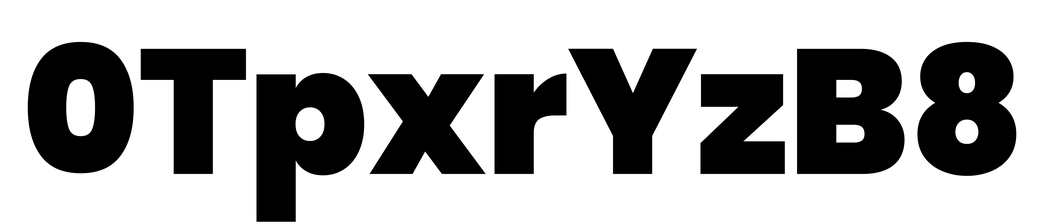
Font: Poppins-Black